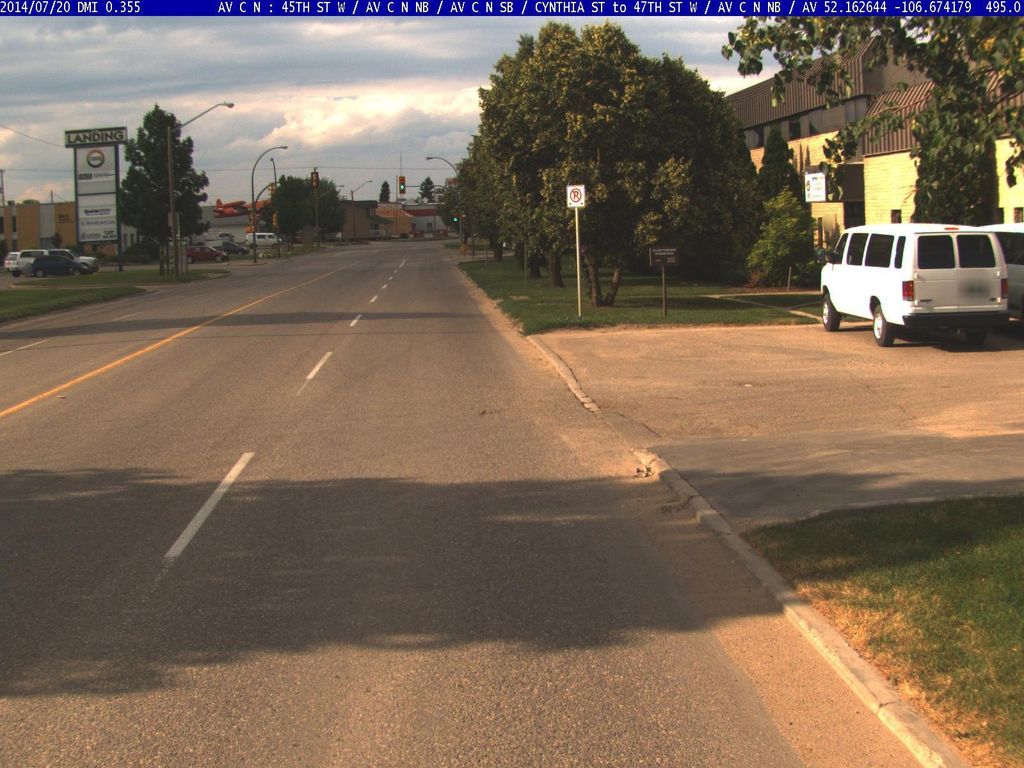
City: saskatoon